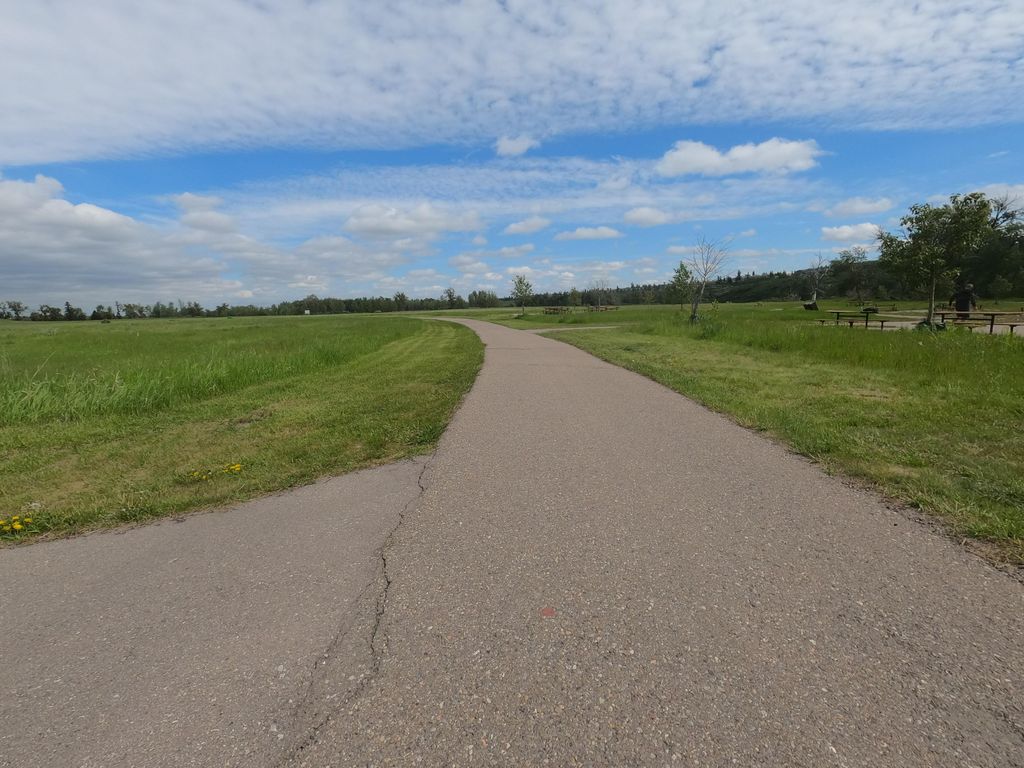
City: calgary